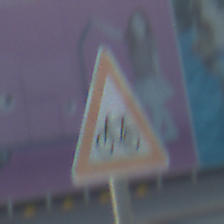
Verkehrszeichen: RadverkehrRechts
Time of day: MorningAfternoon
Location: Outdoor (Suburban)
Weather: PartlyCloudy
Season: NotSpecified
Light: Natural